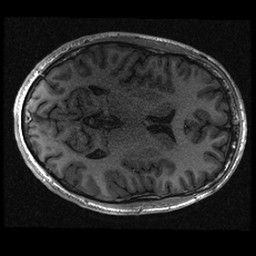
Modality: T1w
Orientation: axial
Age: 19
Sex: male